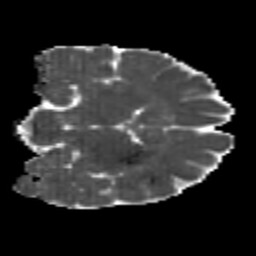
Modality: MD
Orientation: coronal
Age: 24
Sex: male
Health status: healthy
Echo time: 0.074 s